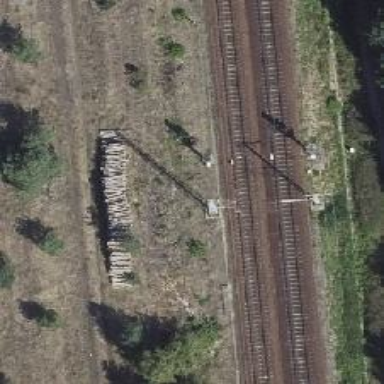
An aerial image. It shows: Railway signal.